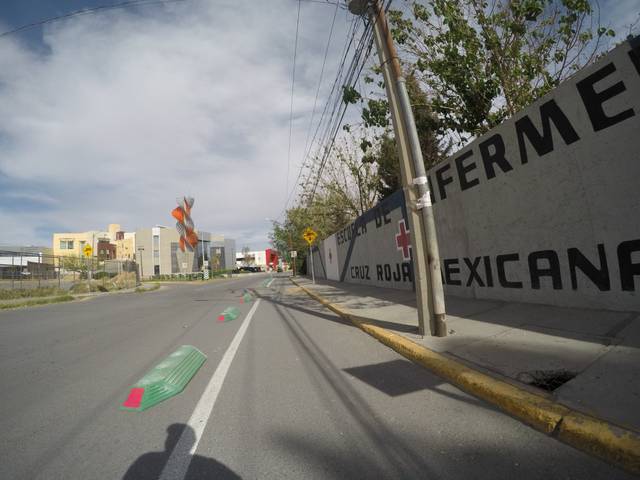
Region: Mexico
Coordinates: 31.741, -106.447